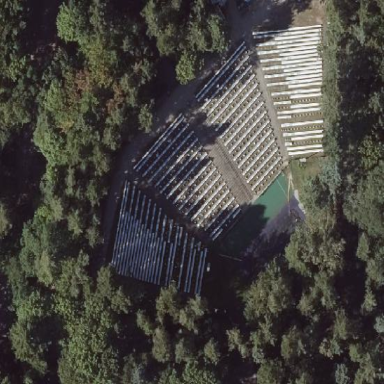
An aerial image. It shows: Bleachers on leisure land.